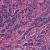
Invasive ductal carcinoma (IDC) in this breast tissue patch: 1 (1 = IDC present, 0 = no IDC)